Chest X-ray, AP view. Patient: 7 years old, sex F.
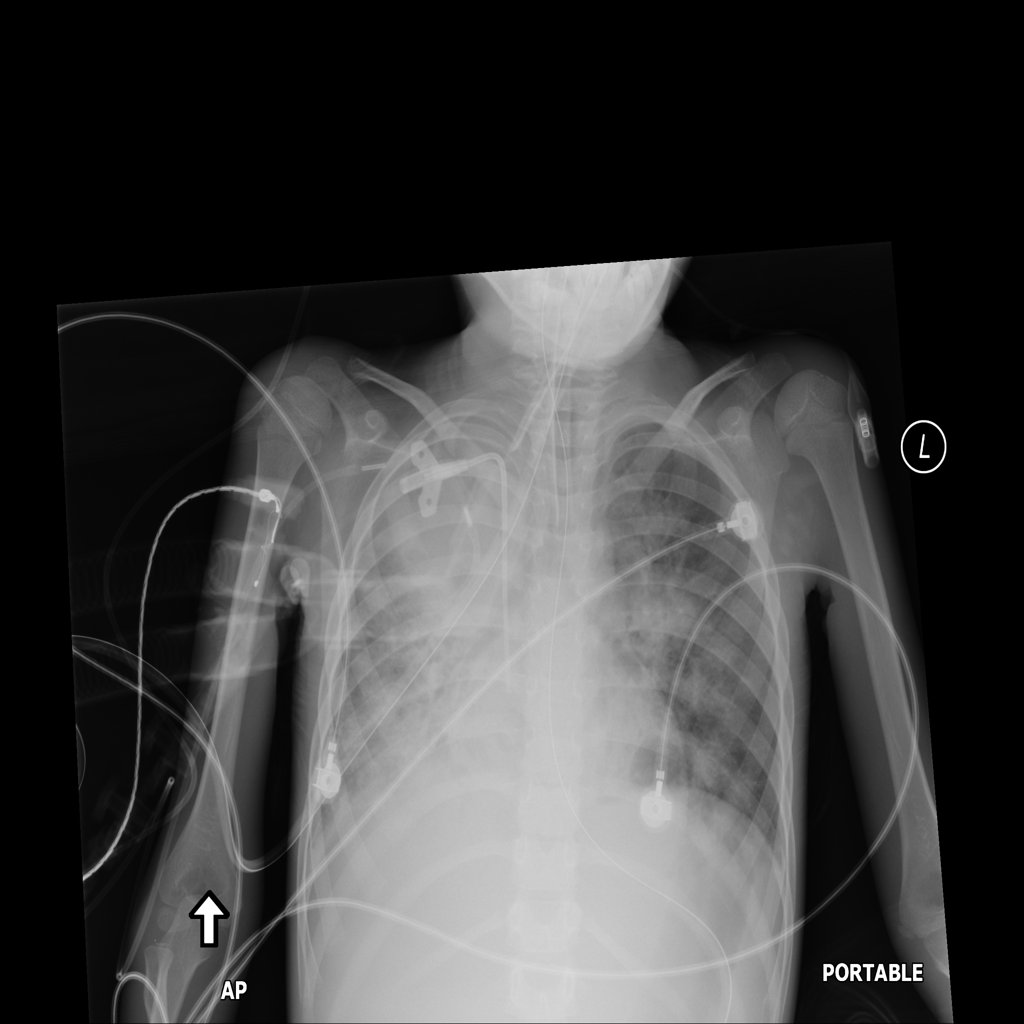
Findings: Infiltration